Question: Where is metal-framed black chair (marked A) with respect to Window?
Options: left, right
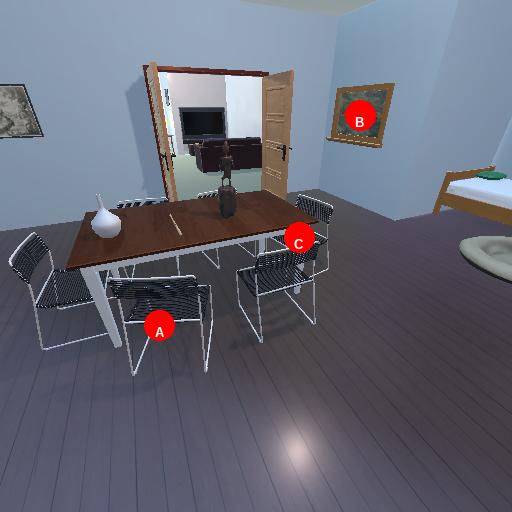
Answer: left